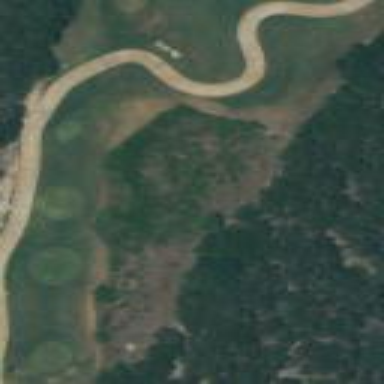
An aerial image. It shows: Golf rough area.